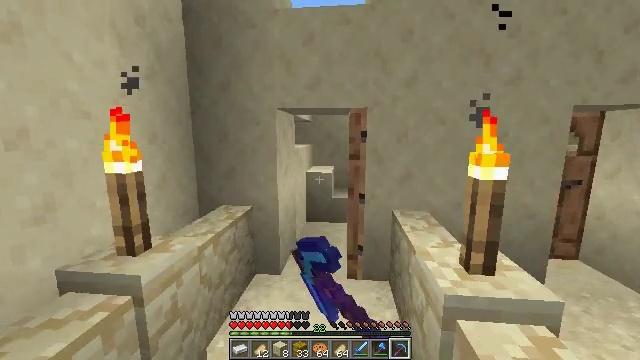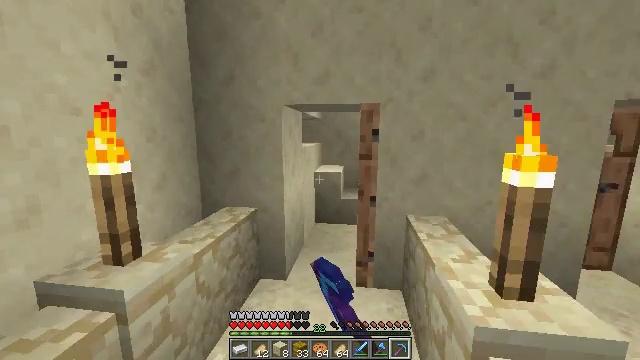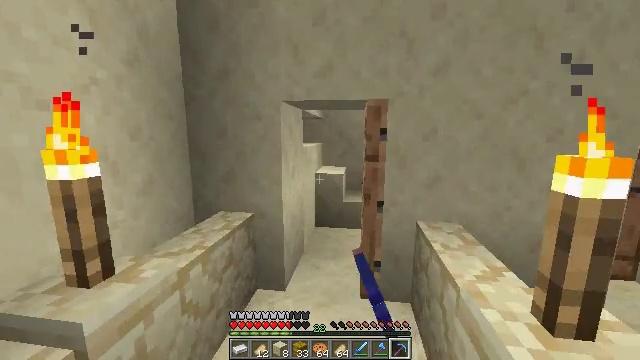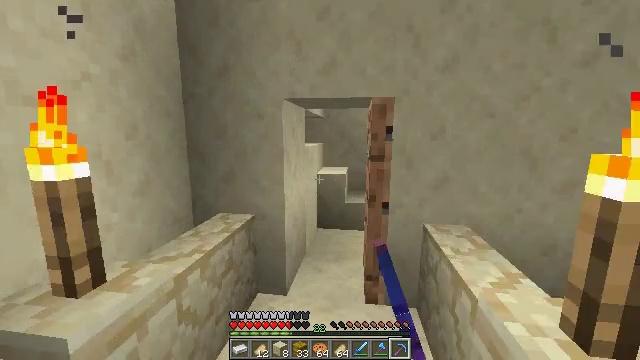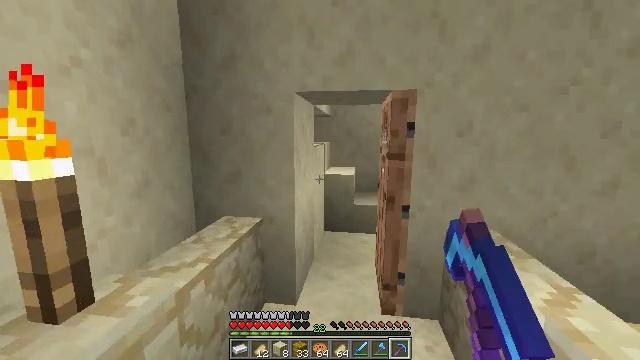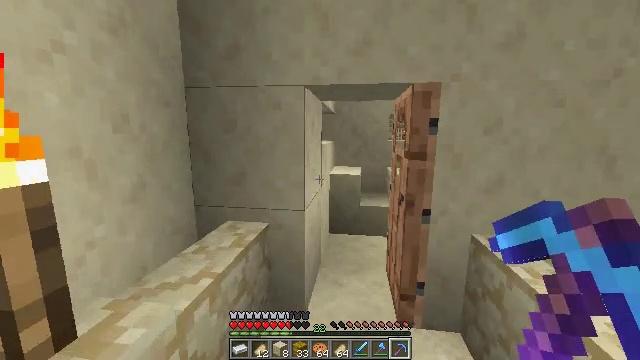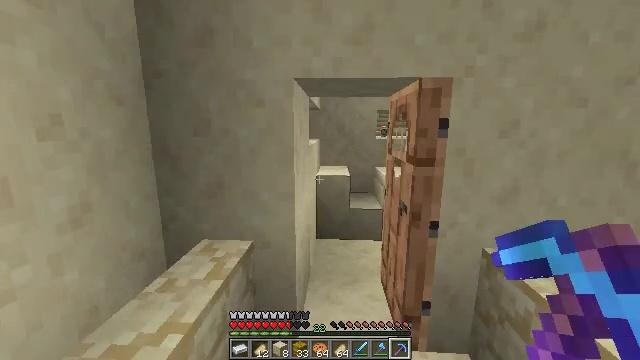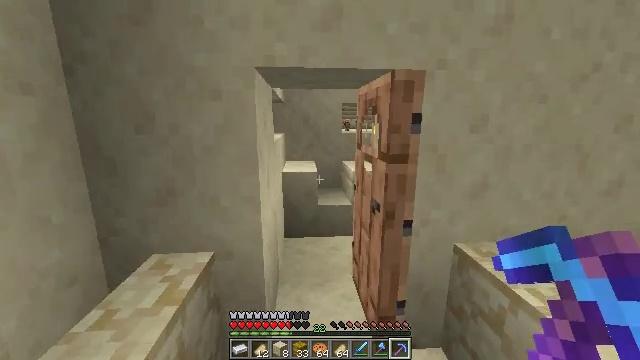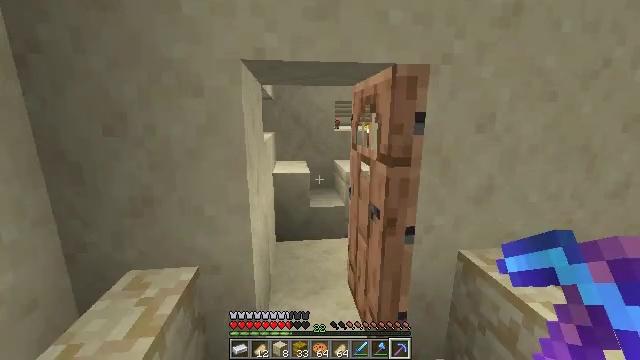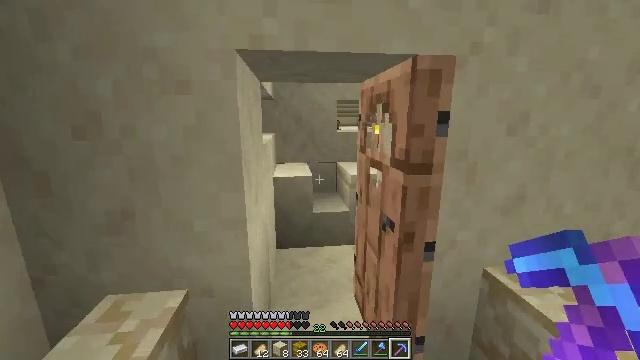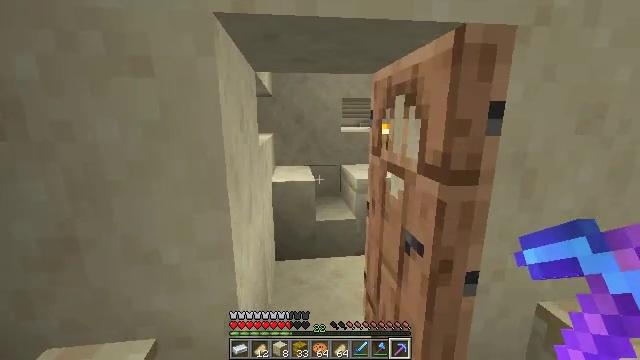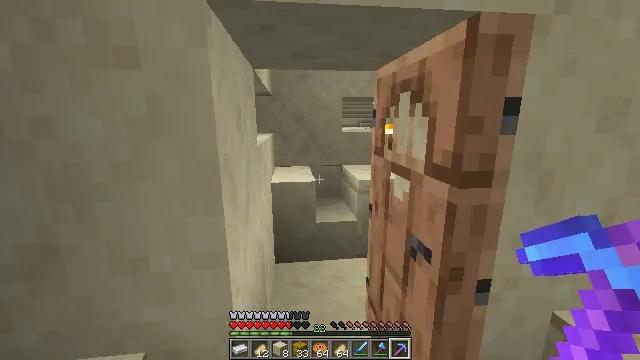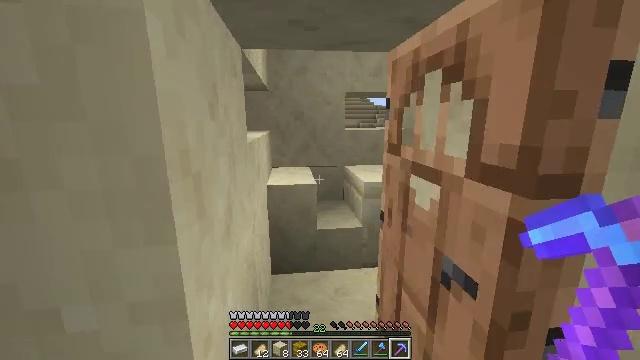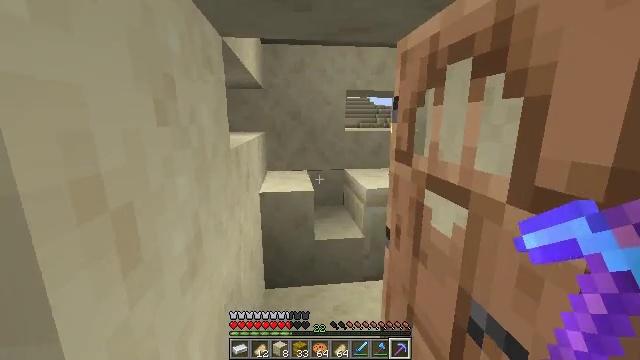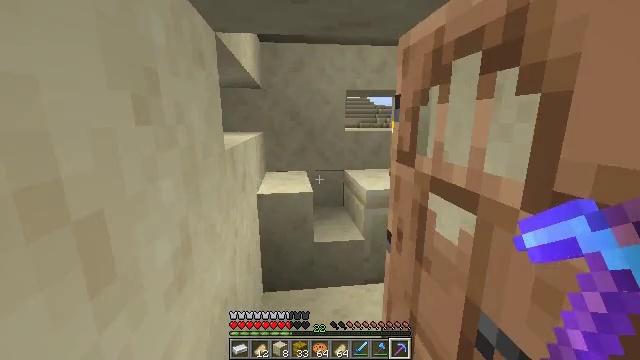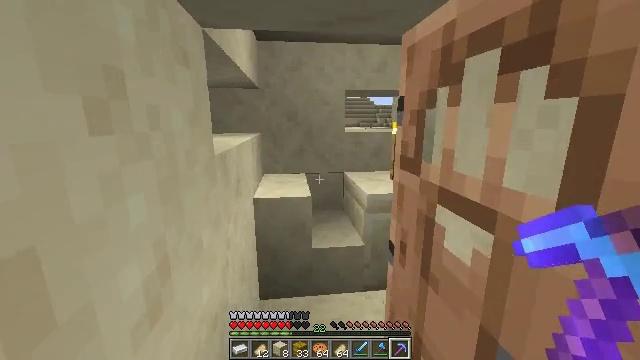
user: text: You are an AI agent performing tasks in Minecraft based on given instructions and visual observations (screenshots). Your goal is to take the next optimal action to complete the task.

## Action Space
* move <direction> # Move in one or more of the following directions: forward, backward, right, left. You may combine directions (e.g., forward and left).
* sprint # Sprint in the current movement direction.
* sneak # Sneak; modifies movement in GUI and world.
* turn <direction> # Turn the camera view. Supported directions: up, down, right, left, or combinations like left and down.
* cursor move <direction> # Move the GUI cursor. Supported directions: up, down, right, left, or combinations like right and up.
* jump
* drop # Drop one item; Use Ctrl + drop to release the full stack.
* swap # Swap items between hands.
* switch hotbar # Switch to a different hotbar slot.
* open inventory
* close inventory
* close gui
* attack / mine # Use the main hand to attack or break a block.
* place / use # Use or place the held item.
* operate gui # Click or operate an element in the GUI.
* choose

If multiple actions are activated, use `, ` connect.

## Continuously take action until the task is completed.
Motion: motion action
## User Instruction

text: Mine sand by the water.
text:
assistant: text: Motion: move forward, turn left
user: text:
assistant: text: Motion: move forward and move left
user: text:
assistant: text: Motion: move forward and move left
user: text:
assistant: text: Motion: move forward and move left
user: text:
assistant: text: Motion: move forward
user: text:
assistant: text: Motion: move forward, turn right
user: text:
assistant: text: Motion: move forward, turn right and down
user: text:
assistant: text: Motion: move forward, turn right
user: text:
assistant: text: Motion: move forward
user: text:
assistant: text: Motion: move forward
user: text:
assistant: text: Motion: move forward
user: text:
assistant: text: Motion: move forward
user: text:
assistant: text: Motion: move forward
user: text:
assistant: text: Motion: move forward
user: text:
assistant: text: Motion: move forward
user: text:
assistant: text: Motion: move forward
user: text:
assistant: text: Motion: move forward
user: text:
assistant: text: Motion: move forward
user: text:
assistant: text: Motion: move forward and move right, turn right
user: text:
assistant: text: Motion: move forward and move right, turn right
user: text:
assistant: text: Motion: move forward and move right, turn right
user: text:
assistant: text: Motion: move forward and move right, turn right and down
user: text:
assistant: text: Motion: move left, turn right and down
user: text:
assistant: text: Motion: move left, turn right and down
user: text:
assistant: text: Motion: move left, turn right
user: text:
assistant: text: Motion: move left, turn right
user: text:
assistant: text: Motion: turn right
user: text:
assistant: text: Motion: no_op
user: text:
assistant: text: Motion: no_op
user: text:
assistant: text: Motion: turn right